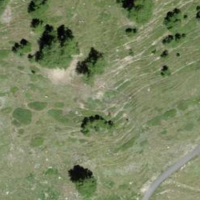
EUNIS habitat code: 23
Species observed at this site:
Lyrurus tetrix
Veronica chamaedrys
Turdus torquatus
Achillea millefolium
Anthus spinoletta